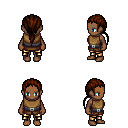
a pixel art fantasy rpg character, female body template, human, dark skin, leather chest armor, gold greaves, brown ponytail hairstyle, four views (front, back, left, right), 2x2 character sprite sheet, small pixel art, hard edges, no anti-aliasing